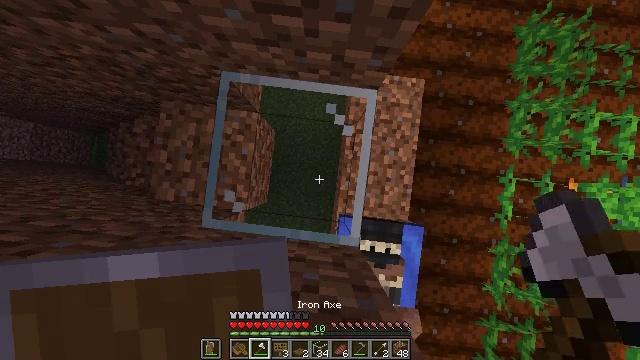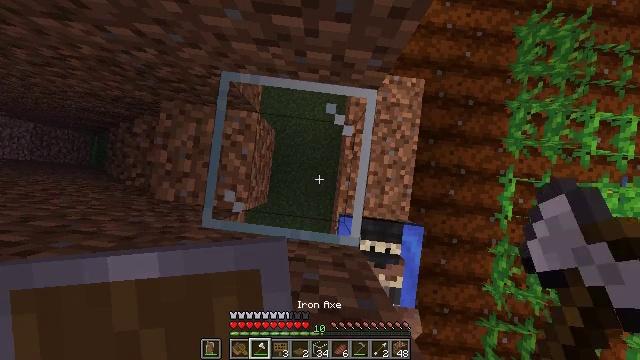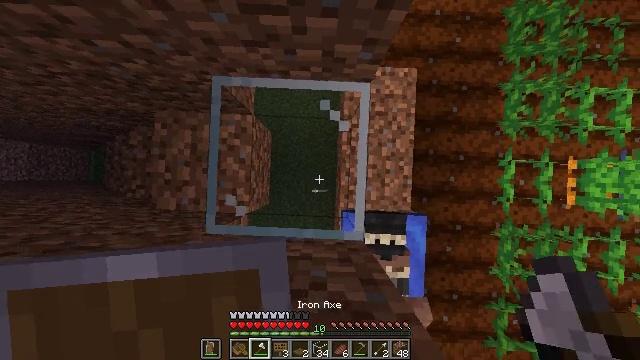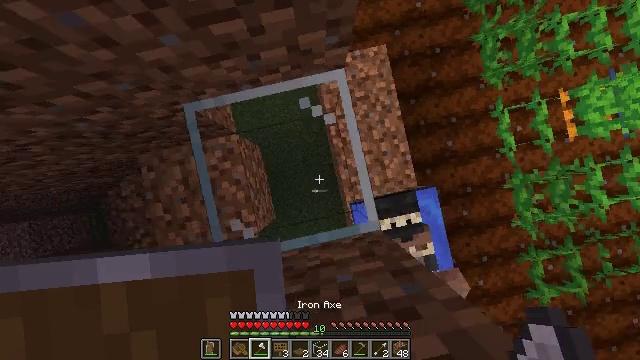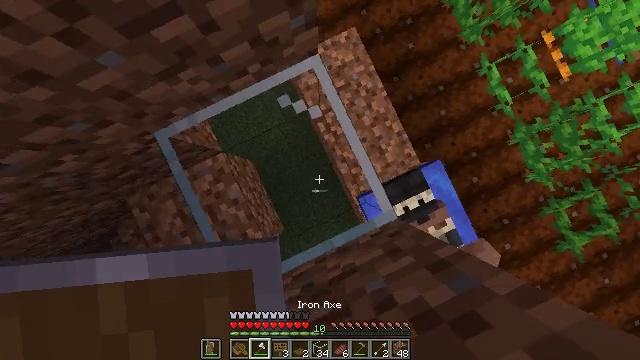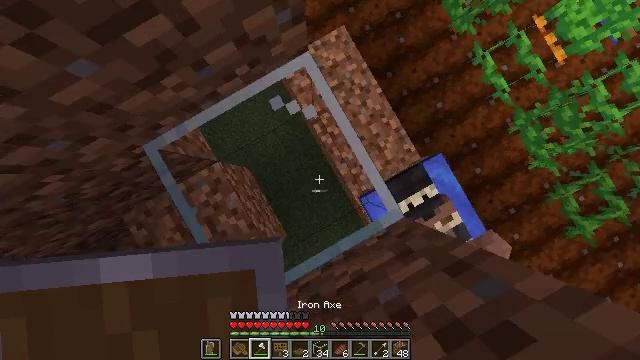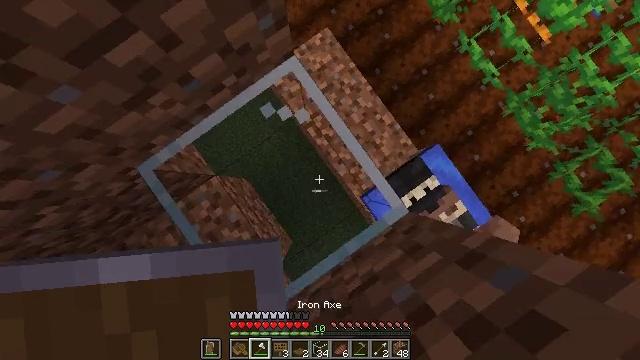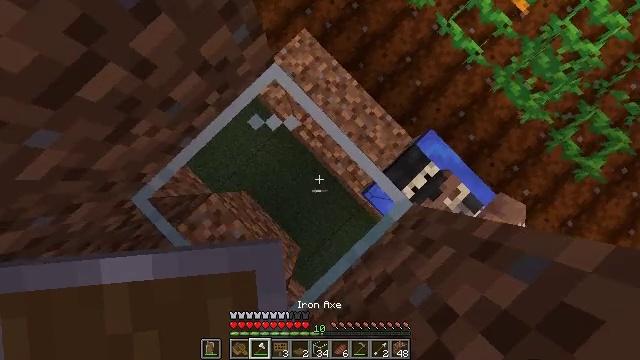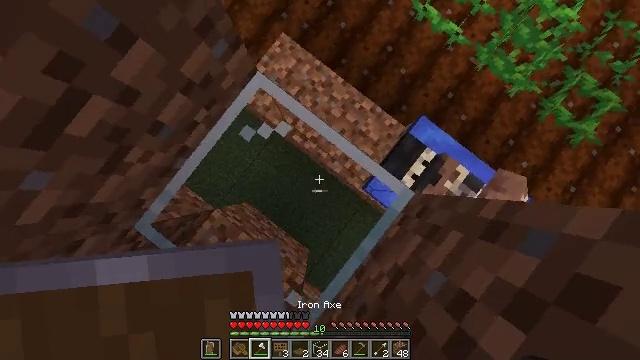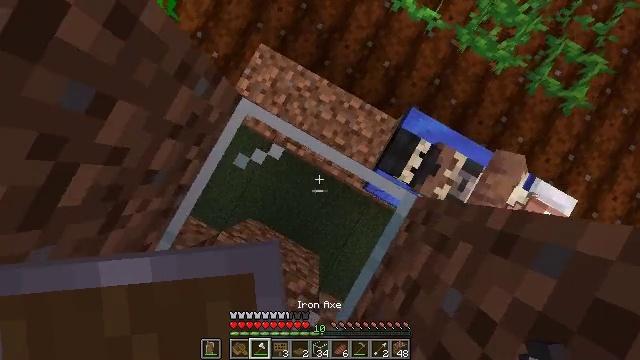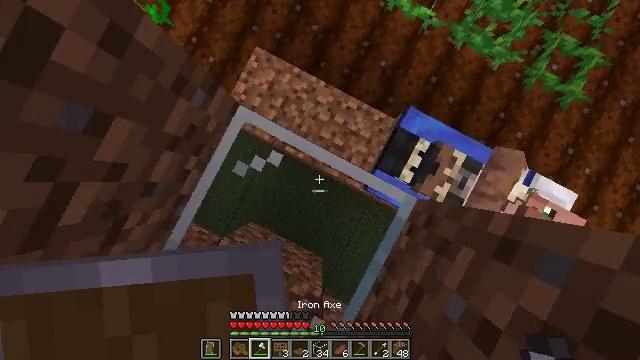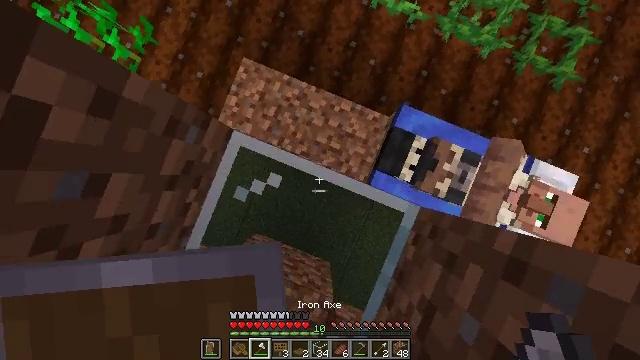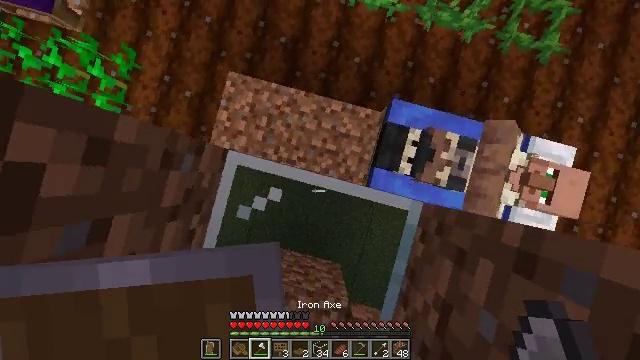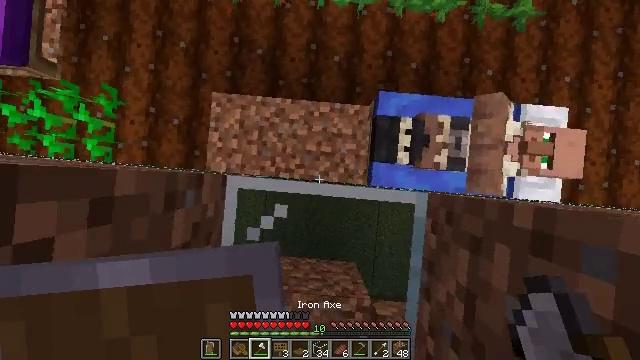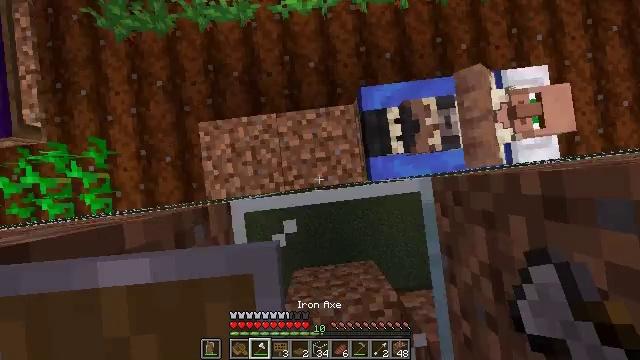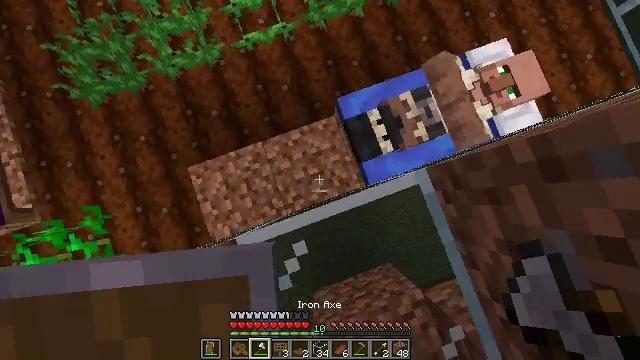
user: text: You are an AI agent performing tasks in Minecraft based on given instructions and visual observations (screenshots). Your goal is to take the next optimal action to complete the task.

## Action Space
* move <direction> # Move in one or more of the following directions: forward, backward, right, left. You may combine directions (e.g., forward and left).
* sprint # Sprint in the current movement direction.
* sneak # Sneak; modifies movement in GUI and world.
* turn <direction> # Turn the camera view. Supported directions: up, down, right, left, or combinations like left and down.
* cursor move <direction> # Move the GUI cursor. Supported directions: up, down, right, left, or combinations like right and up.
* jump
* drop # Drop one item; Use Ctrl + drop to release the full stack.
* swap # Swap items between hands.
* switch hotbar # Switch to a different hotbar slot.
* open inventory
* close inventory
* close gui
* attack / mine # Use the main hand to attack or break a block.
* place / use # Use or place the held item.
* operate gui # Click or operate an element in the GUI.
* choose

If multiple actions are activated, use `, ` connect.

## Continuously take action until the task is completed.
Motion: motion action
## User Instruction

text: Mine the blue bed to pick it up.
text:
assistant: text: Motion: no_op
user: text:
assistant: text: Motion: sneak, turn right
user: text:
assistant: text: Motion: sneak, turn right and down
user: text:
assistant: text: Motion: sneak, turn right and down
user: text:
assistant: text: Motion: sneak, turn right
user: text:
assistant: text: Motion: sneak, turn right
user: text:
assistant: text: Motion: move forward, sneak, turn right
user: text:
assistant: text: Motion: move forward, sneak, turn right
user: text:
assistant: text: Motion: move forward, sneak, turn right
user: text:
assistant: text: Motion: move forward, sneak, turn right
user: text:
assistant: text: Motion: move forward, sneak, turn right and down
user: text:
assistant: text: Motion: move forward, sneak, turn right and down
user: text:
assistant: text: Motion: sneak, turn right
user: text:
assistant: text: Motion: sneak, turn right and up
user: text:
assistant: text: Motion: sneak, turn right and up
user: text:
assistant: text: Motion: sneak, turn right and up
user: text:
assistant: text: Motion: sneak, turn right and up
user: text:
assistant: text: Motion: sneak, turn right and up
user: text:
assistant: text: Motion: sneak, turn up
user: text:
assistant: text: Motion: sneak
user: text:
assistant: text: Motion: sneak
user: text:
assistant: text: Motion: sneak, turn right
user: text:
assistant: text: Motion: sneak, turn right
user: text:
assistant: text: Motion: sneak, turn right
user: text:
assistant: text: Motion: sneak, turn right and down
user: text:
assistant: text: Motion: sneak, turn right and down
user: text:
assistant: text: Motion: sneak, turn right
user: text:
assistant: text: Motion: sneak
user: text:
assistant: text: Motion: sneak
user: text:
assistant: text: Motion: sneak, turn right